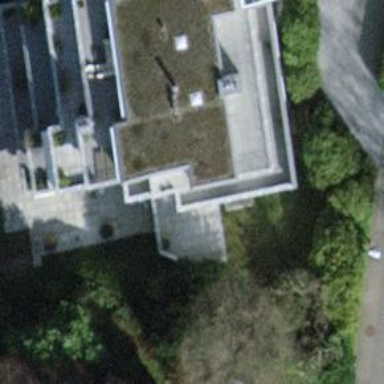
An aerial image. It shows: The building has flat roof oriented across.